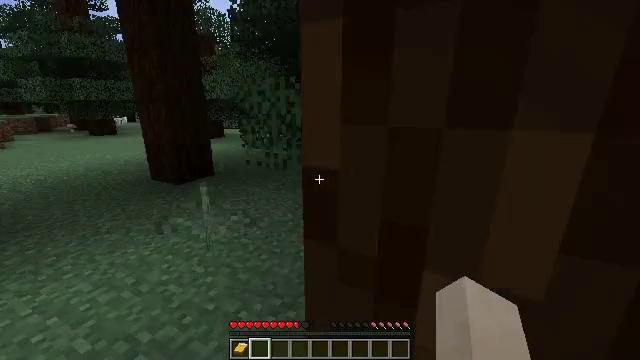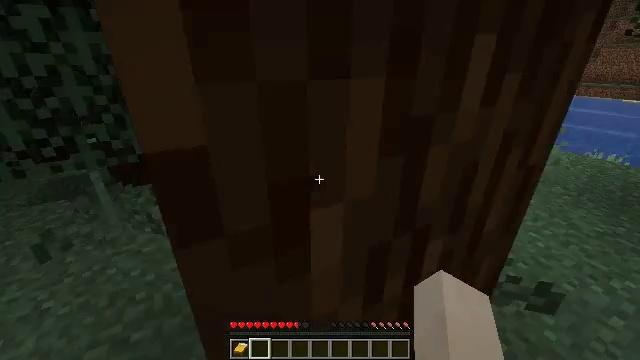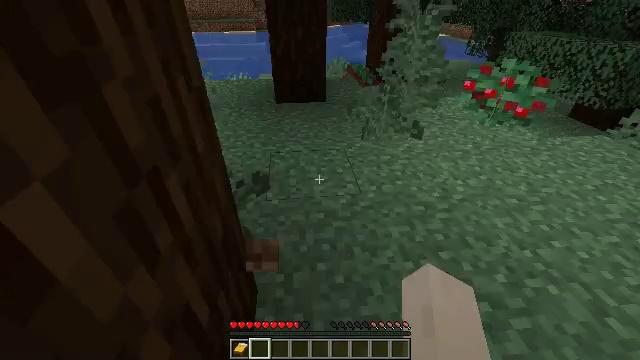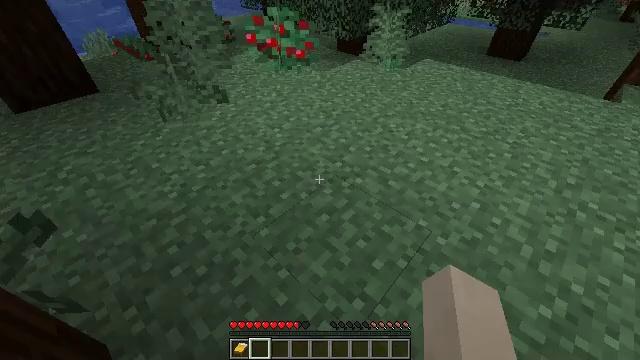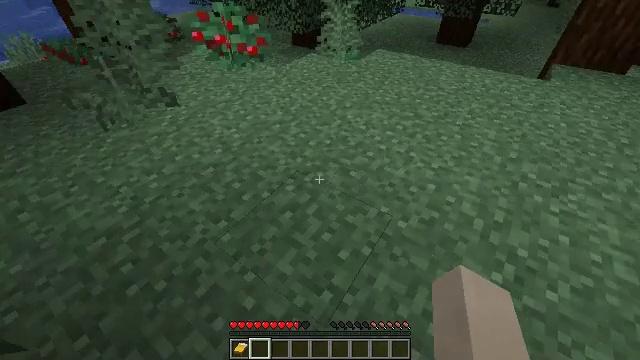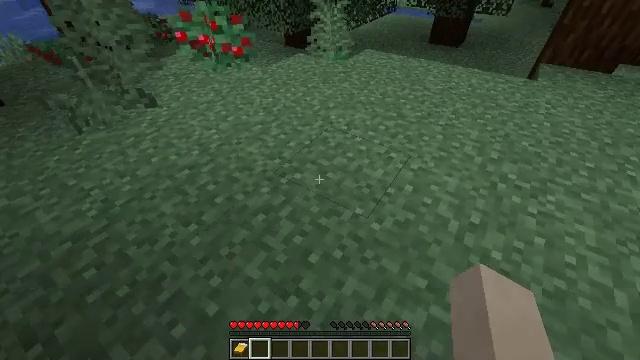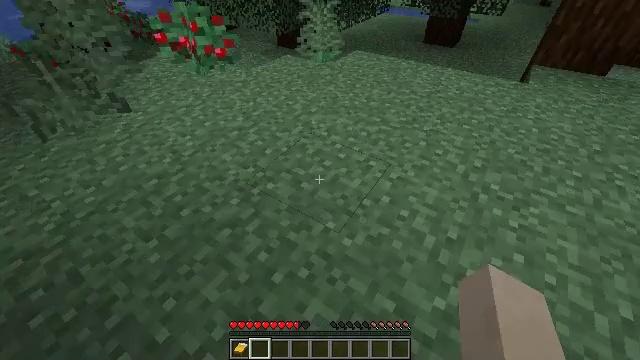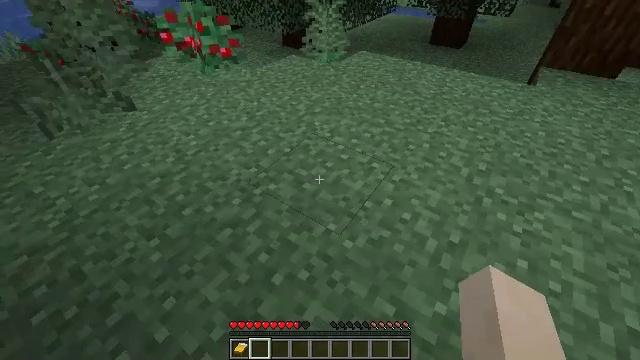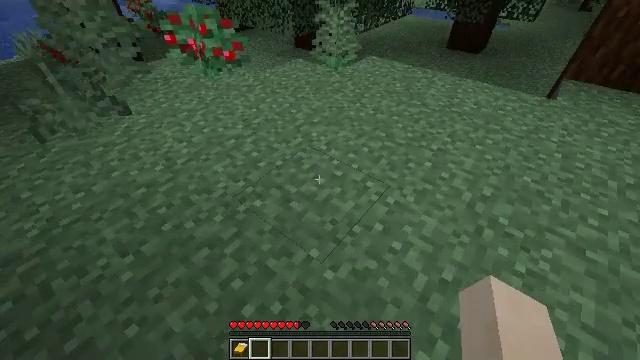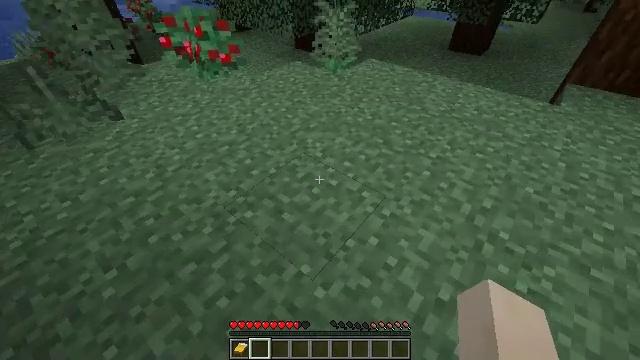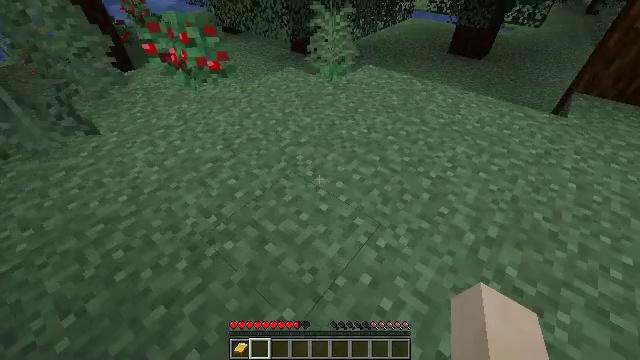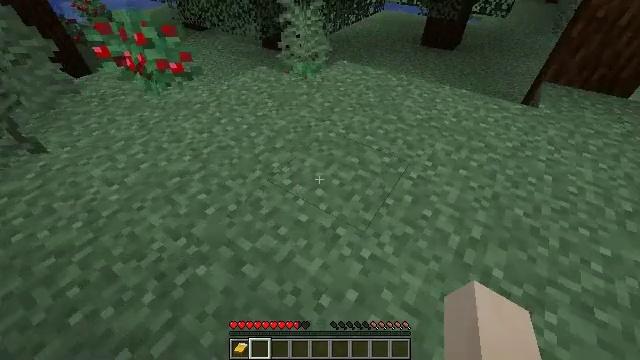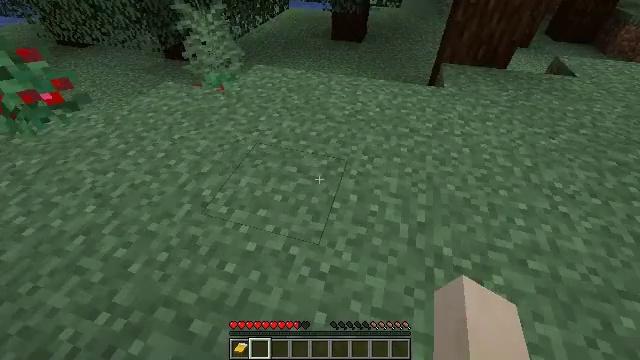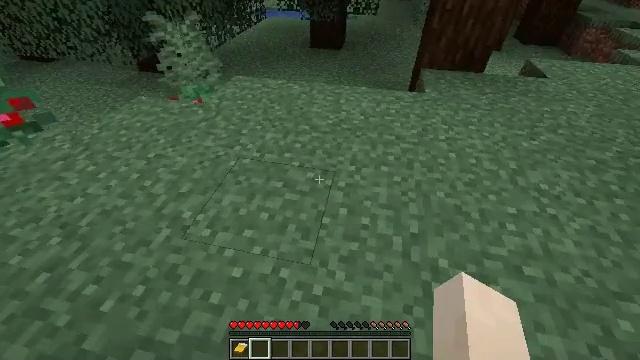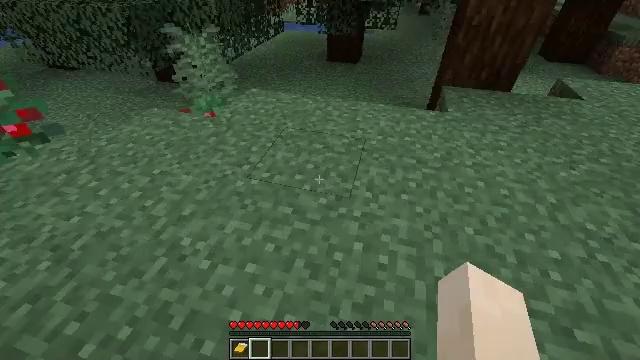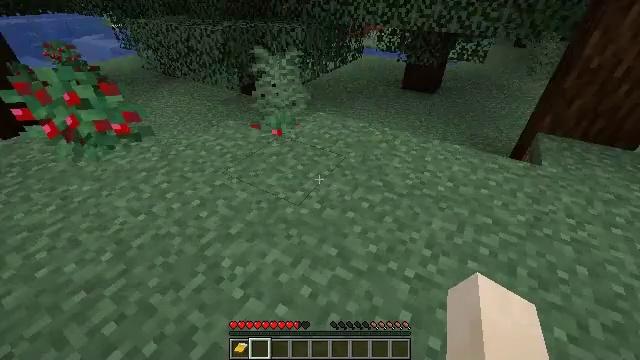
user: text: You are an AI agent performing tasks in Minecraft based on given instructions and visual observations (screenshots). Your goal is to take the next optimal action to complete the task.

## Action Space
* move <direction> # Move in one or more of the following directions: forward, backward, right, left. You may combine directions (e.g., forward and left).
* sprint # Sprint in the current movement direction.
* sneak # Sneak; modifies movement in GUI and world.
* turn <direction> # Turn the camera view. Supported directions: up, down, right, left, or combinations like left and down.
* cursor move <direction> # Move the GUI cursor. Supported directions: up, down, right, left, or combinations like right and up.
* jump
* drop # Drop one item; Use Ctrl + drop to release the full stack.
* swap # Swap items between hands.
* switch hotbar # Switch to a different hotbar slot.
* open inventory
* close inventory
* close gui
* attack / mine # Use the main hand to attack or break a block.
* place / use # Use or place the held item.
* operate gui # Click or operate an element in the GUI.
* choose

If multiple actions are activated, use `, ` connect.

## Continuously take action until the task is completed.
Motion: motion action
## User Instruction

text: Harvest the large fern for decoration.
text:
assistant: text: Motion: turn right and down
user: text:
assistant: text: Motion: move right, turn right and down
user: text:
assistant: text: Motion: move right, turn right and down
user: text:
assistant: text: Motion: move right, turn right and down
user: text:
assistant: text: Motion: move forward and move right
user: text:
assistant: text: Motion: move forward and move right
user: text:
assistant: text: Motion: move forward and move right, turn left
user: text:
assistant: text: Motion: move forward, turn left
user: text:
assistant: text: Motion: move forward
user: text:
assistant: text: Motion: move forward
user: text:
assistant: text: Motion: move forward, turn right and down
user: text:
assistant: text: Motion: move forward, turn right
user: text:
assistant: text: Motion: move forward, turn right and up
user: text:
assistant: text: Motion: move forward, turn left and up
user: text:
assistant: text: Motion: move forward, turn left and up
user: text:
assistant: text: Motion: move forward and move left, turn left and up
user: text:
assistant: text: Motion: move forward and move left, turn left and up
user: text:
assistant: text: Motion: move forward and move left, turn left and up
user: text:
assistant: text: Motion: move forward and move left, turn left
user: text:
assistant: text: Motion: move forward, turn left
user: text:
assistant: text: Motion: move forward, turn left
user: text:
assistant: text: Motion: turn left
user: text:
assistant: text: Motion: no_op
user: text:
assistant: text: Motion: attack / mine
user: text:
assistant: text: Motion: attack / mine
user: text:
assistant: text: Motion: move forward, turn right, attack / mine
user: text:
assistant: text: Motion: move forward, turn right
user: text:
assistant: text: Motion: move forward, turn right
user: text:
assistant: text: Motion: no_op